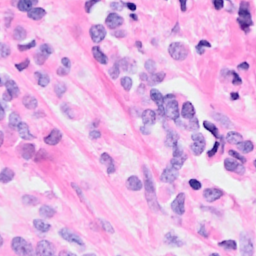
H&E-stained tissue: Breast